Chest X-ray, AP view. Patient: 22 years old, sex M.
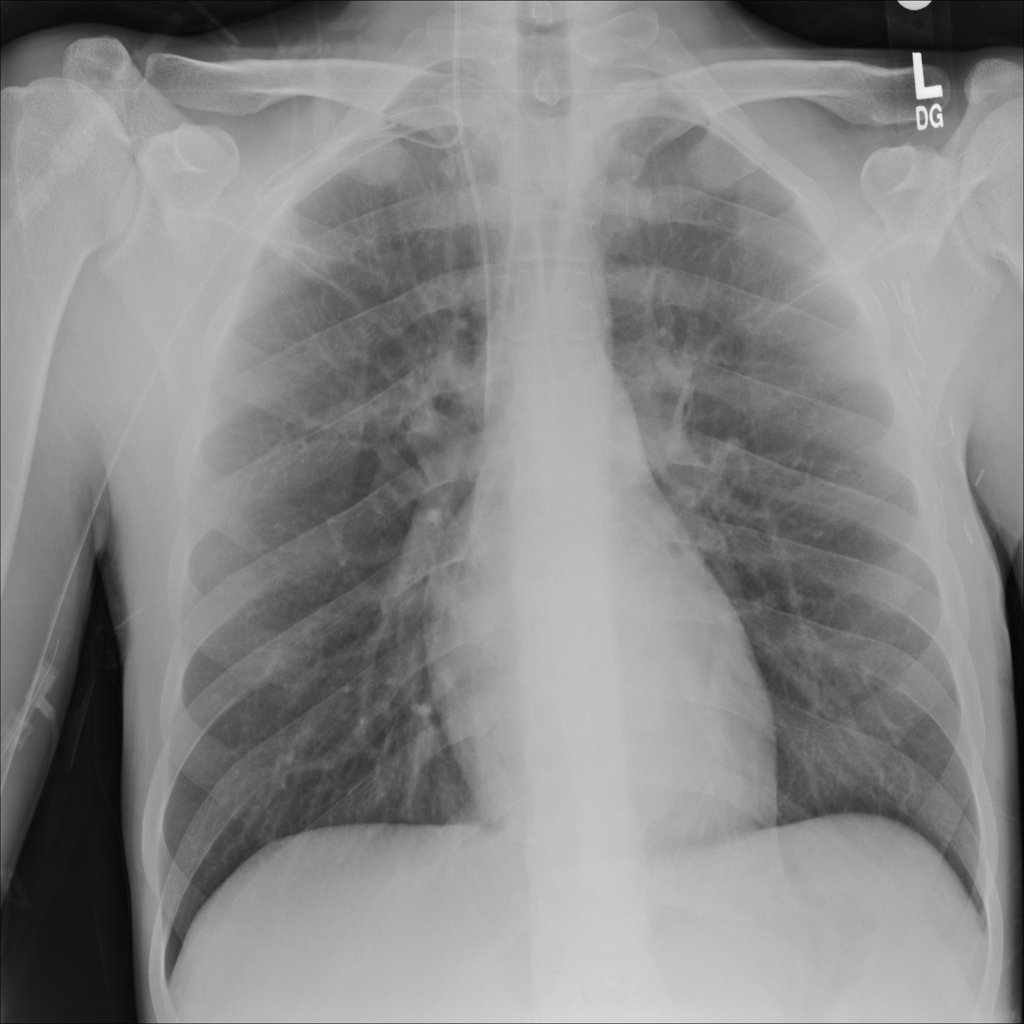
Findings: No Finding